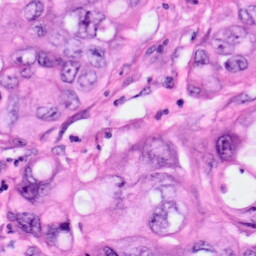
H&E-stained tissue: Pancreatic